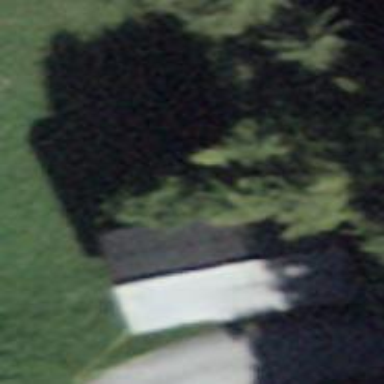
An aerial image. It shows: Rural barn.